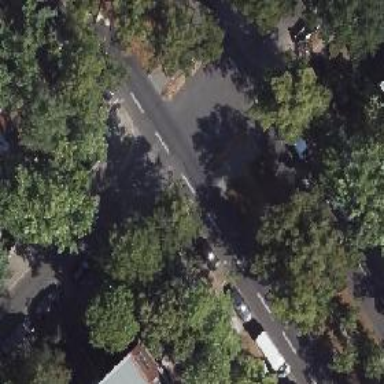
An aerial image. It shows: Tertiary road with asphalt surface. There is lane for parking on the right side of the road.